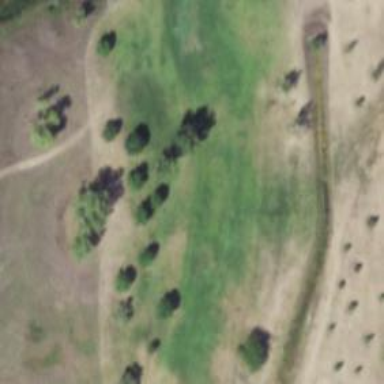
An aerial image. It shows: Grassy area designated as golf fairway.